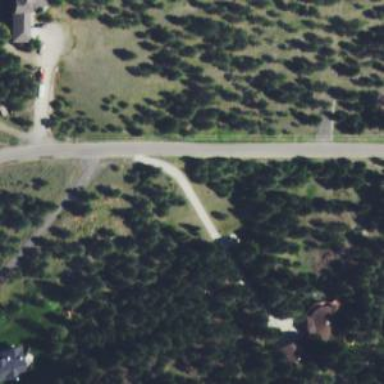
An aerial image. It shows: Driveway.